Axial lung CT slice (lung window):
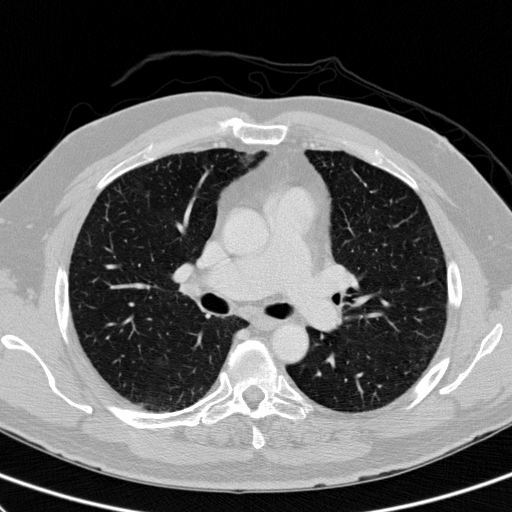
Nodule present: no